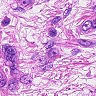
Metastatic tissue present: yes